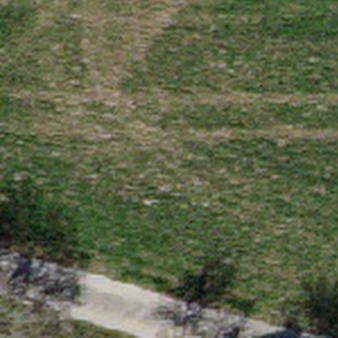
Label: other